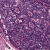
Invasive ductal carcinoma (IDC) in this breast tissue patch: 1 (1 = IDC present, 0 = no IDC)